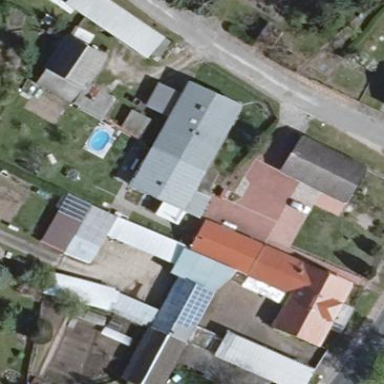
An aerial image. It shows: Grey building with gabled roof oriented along its structure.